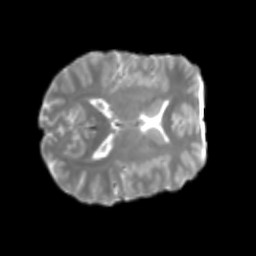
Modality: T2w
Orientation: axial
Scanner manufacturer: siemens
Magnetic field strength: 3 T
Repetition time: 4 s
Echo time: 0.0594 s